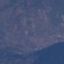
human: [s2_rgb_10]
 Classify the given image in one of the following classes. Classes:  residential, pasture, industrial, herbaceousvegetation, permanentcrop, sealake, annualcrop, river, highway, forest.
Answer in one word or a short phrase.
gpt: HerbaceousVegetation